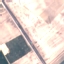
Land use / land cover class: Highway